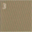
Piece: xx